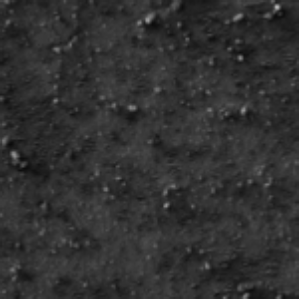
Label: frost